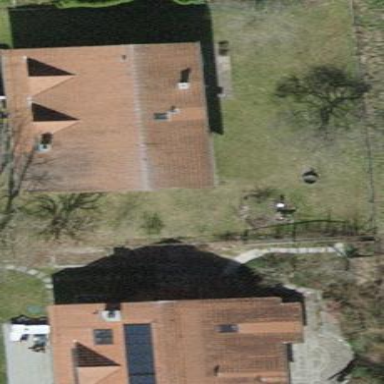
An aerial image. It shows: Building with tile roof.